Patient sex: M
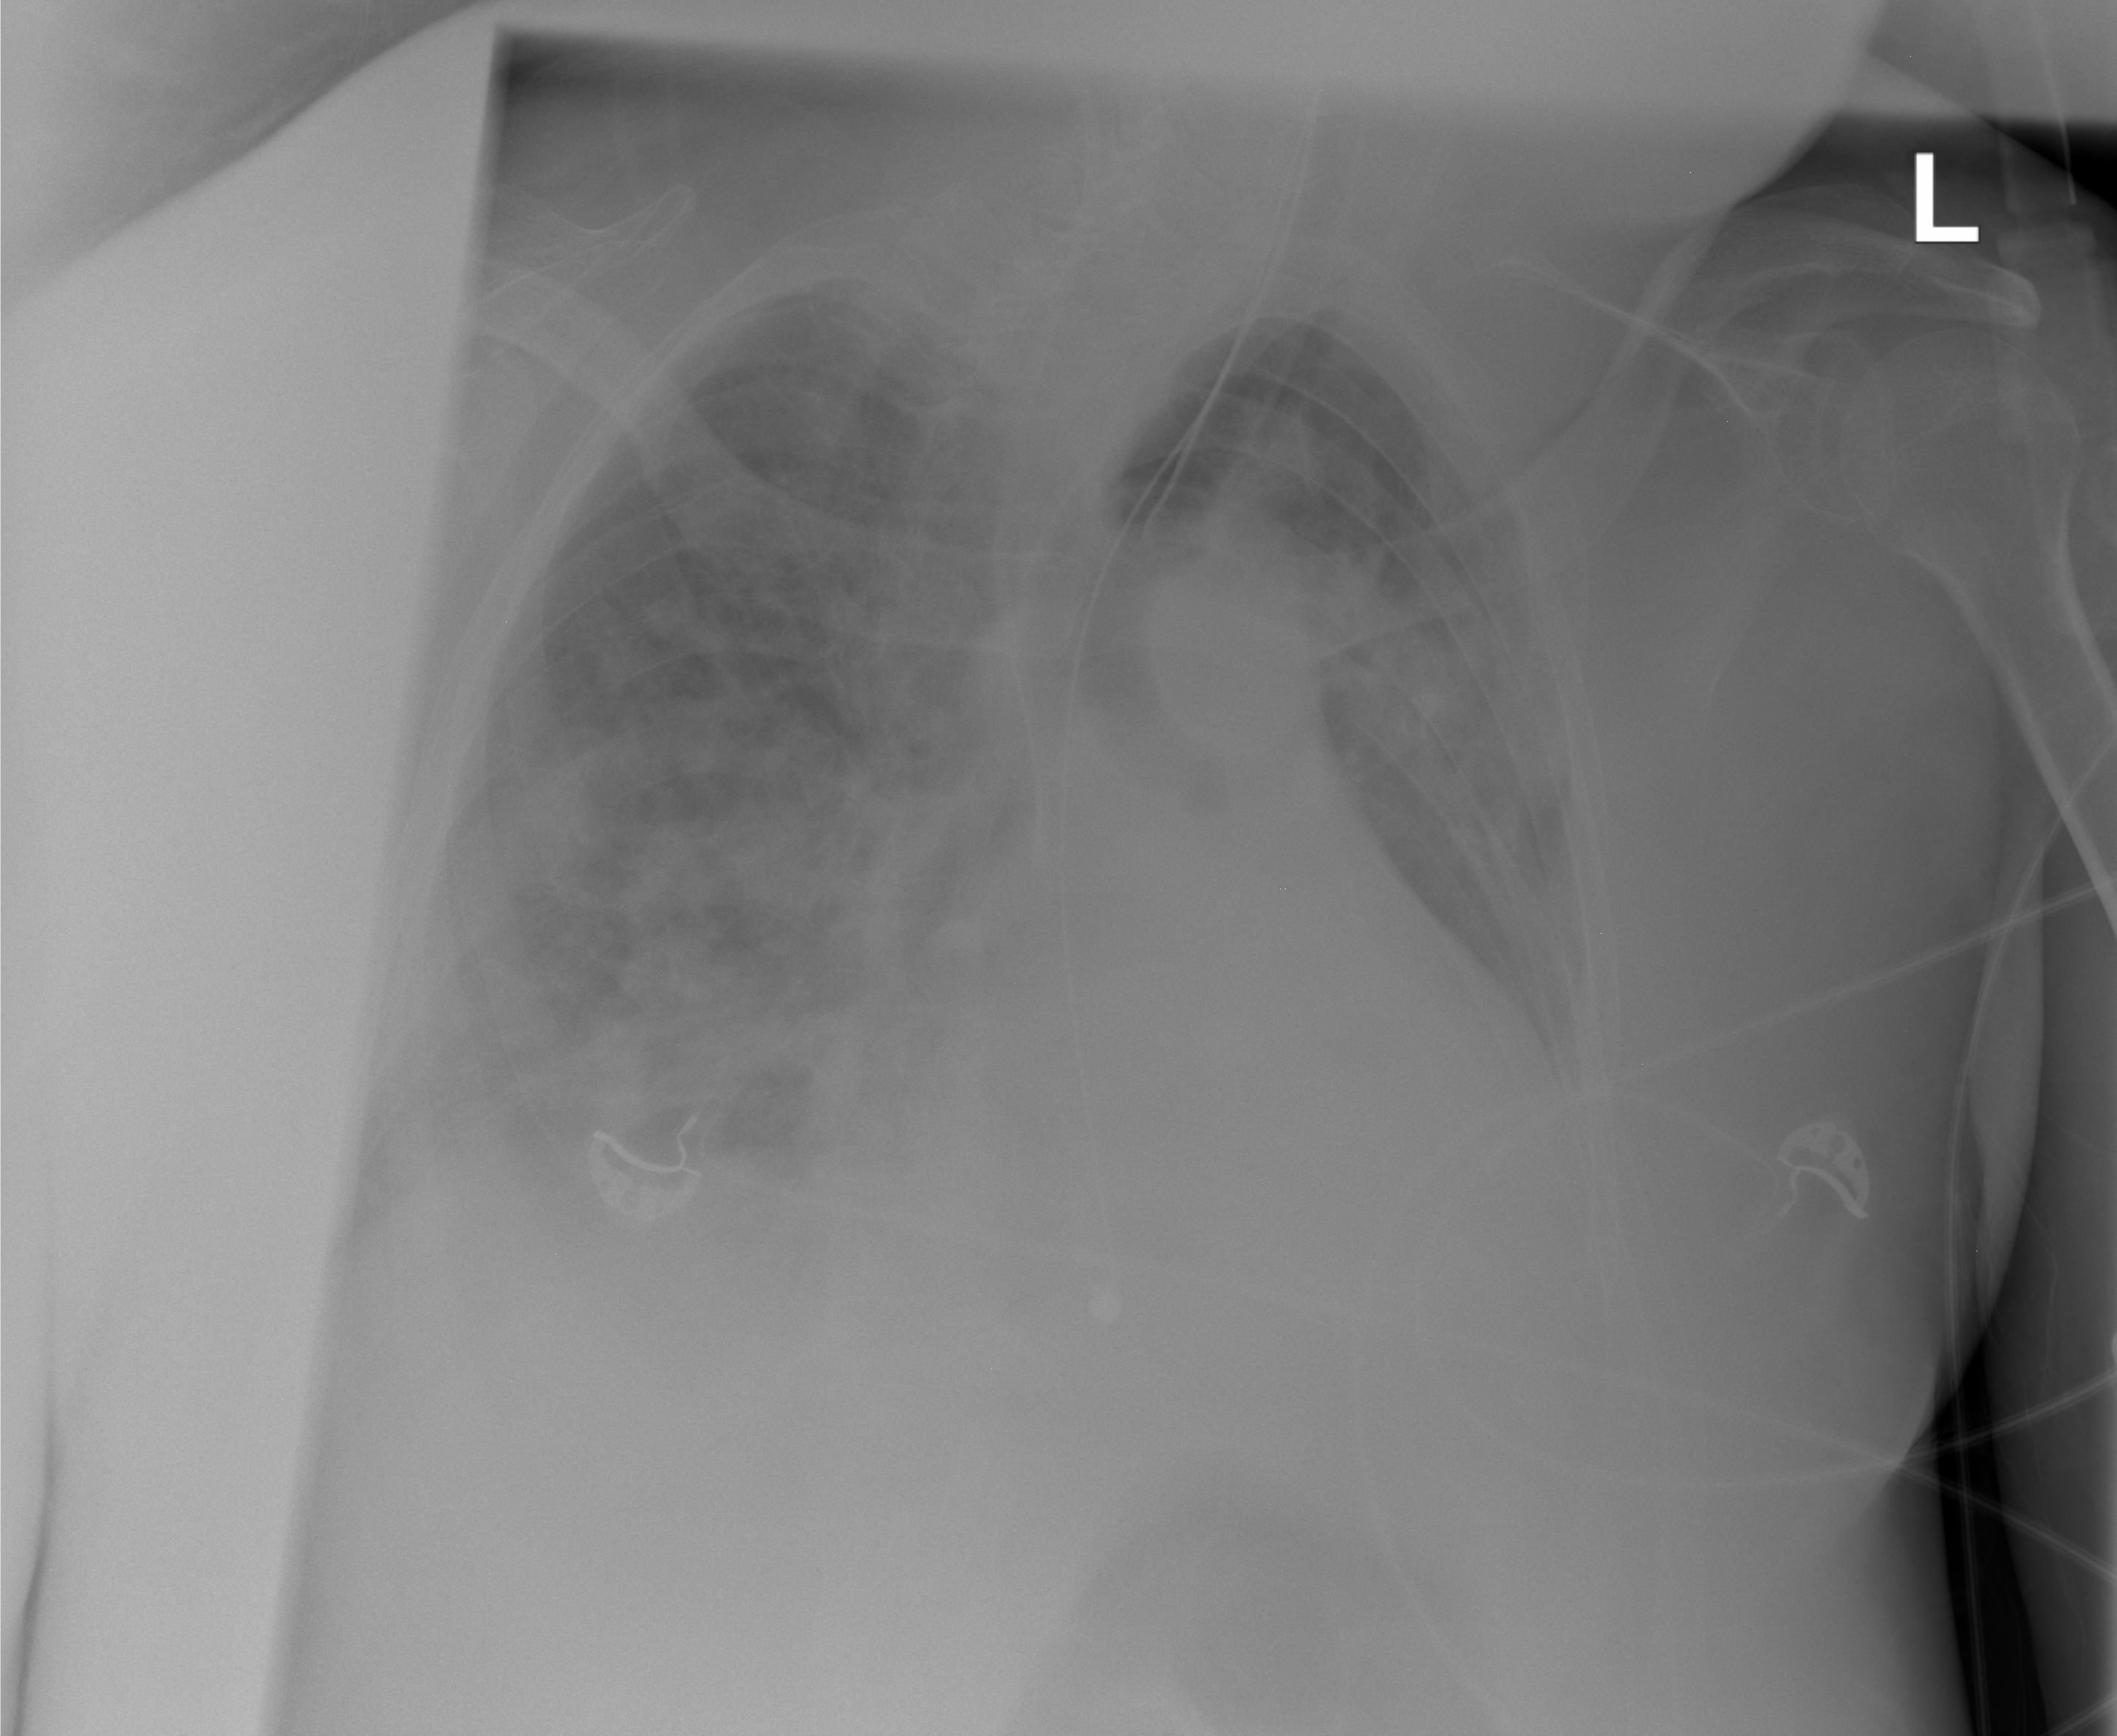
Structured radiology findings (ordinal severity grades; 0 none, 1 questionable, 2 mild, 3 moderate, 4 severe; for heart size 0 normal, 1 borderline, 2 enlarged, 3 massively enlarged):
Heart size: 0
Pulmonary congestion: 1
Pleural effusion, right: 2
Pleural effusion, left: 2
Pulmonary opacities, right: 3
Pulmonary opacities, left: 3
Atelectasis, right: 3
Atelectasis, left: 3